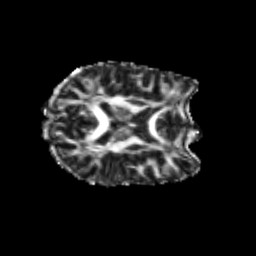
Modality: FA
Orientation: axial
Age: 18
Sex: female
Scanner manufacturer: siemens
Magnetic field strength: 3 T
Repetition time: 3.5 s
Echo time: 0.104 s